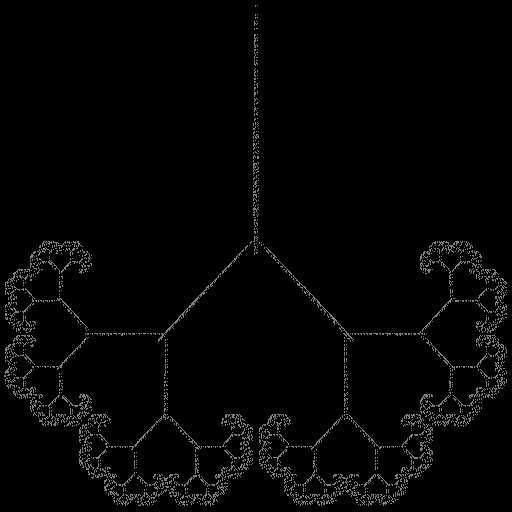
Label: sticks